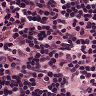
Metastatic tissue present: no